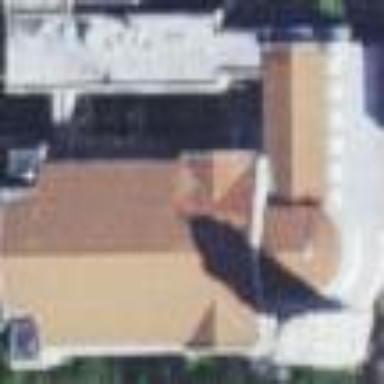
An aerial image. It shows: Church which is place of worship.